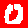
Digit: 0